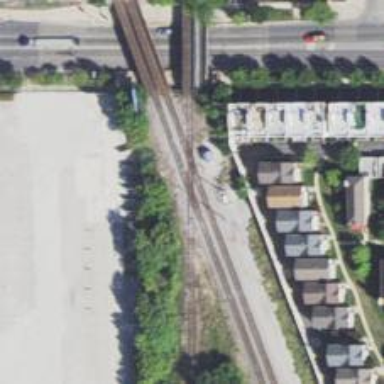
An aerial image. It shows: Railway crossing.